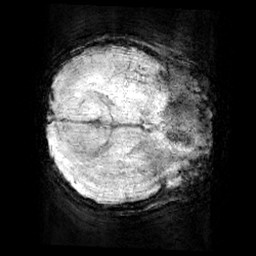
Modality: minIP
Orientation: axial
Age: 9
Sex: male
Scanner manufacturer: siemens
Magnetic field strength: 3 T
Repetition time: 0.027 s
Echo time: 0.02 s